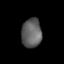
Tissue: lung
Cell type: T cells
Senescence score: 0.23
Nuclear area (px): 574
Mean DAPI intensity: 96.43